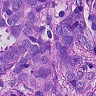
Metastatic tissue present: yes